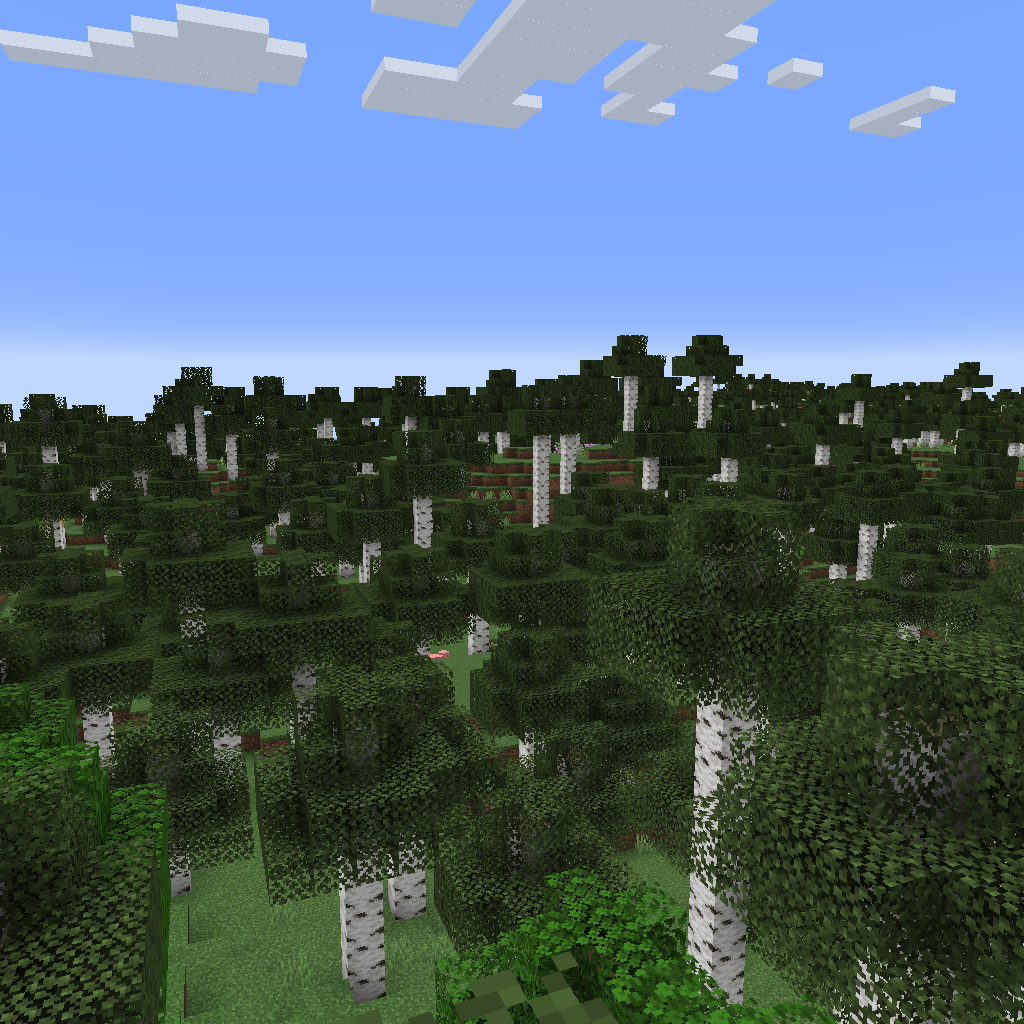
large birch forest